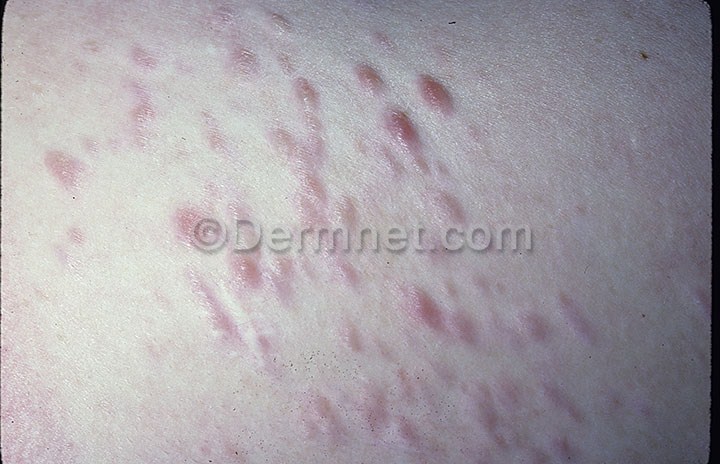
Disease: Seborrheic Keratoses and other Benign Tumors